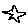
Label: star